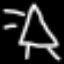
Label: diamond